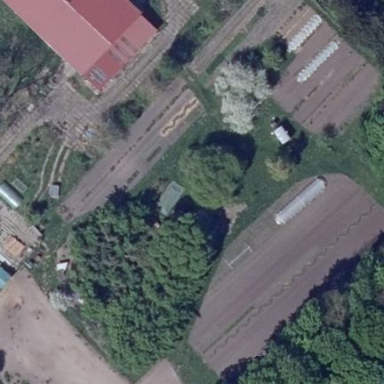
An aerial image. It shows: Plant nursery.